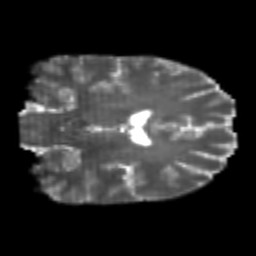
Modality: T2w
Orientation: coronal
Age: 26
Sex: male
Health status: healthy
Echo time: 0.074 s